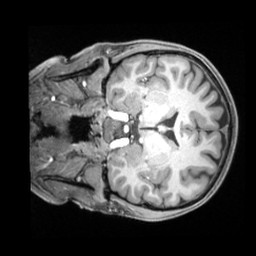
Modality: T1w
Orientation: coronal
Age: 27
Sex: female
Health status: ill
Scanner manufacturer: siemens
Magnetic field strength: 3 T
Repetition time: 2.2 s
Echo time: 0.00218 s